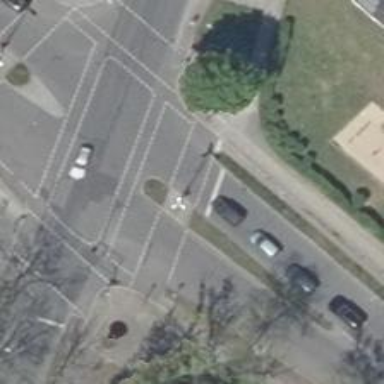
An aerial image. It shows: Road with traffic signals for signaling.